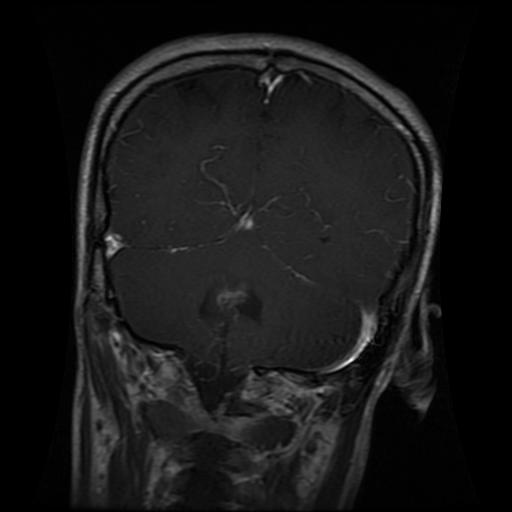
Label: glioma